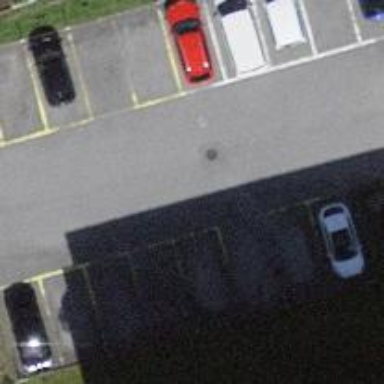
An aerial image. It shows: Street-side parking area.